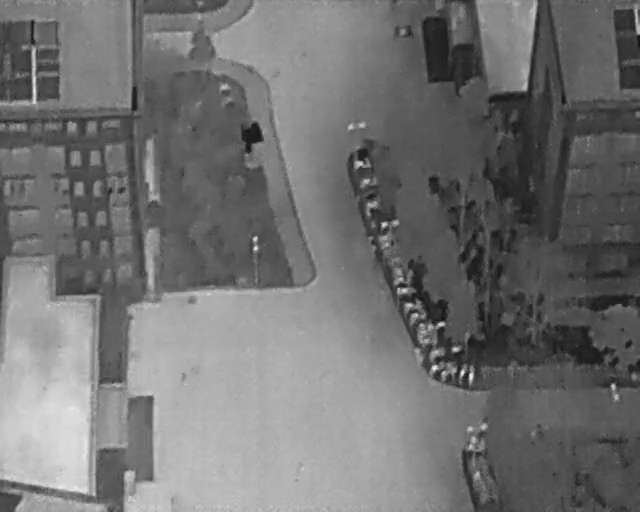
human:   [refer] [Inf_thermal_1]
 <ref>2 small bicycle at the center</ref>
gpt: <box>[[55, 30, 57, 33, 2], [56, 33, 58, 37, 2]]</box>

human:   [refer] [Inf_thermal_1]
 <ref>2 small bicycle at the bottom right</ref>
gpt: <box>[[71, 72, 75, 74, 2], [70, 72, 74, 73, 2]]</box>